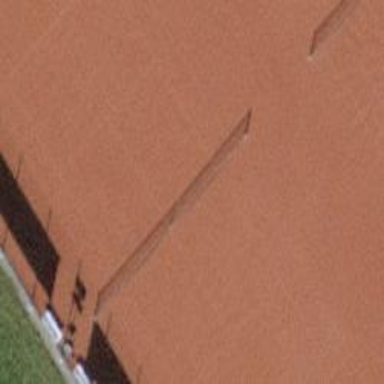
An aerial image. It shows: Sandy tennis court.